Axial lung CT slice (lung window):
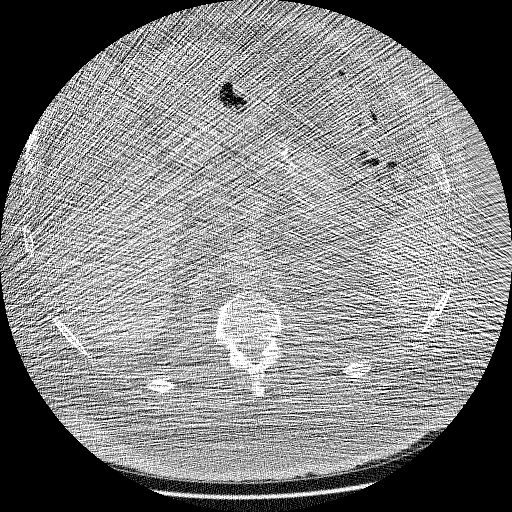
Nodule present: no